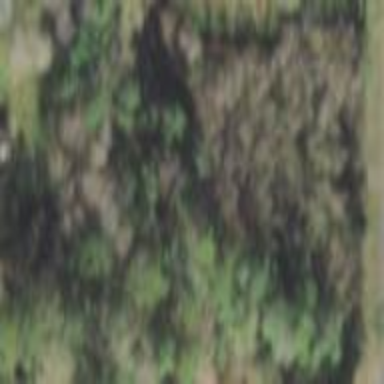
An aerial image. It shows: Mixed woodland with various types of leaves.